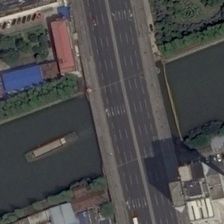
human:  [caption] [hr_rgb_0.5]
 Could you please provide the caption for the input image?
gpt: some buildings and many green trees are in two sides of a river with a bridge .

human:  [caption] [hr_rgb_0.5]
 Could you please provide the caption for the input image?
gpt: some buildings and many green trees are in two sides of a river with a bridge .

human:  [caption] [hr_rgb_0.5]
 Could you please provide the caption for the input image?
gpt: some buildings and many green trees are in two sides of a river with a bridge .

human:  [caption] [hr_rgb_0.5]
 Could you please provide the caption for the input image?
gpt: some buildings and many green trees are in two sides of a river with a bridge .

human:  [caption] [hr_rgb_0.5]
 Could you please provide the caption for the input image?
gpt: some buildings and many green trees are in two sides of a river with a bridge .